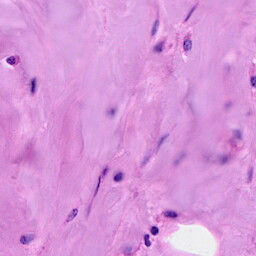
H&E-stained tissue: Breast